Question: I have the following MySQL table:

On this table, I want to LEFT JOIN another table, but only to rows with 'action == 2' or 'action == 3'. Is this possible with one SELECT by somehow specifying the LEFT JOIN part, or do I need to do more SELECTs and a UNISON?
EDIT: Rows with action = 1 can simply contain NULL values from the LEFT JOIN.
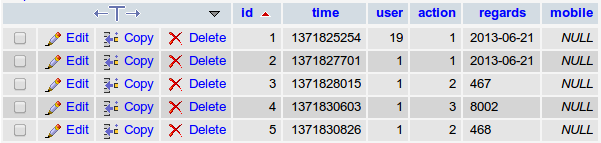
Answer: '''
SELECT ...
FROM sometable
LEFT JOIN jointable ON (sometable.field = jointable.field AND (action IN (2,3)))
'''
you can have arbitrary logic in the JOIN conditions. All it has to do in the end is boil down to a true/false value. If the result is true, the join is successful and the joined fields are included. if the result is false, then the join does not occur for that particular row combination.